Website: bh-photo
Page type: customer-info-address
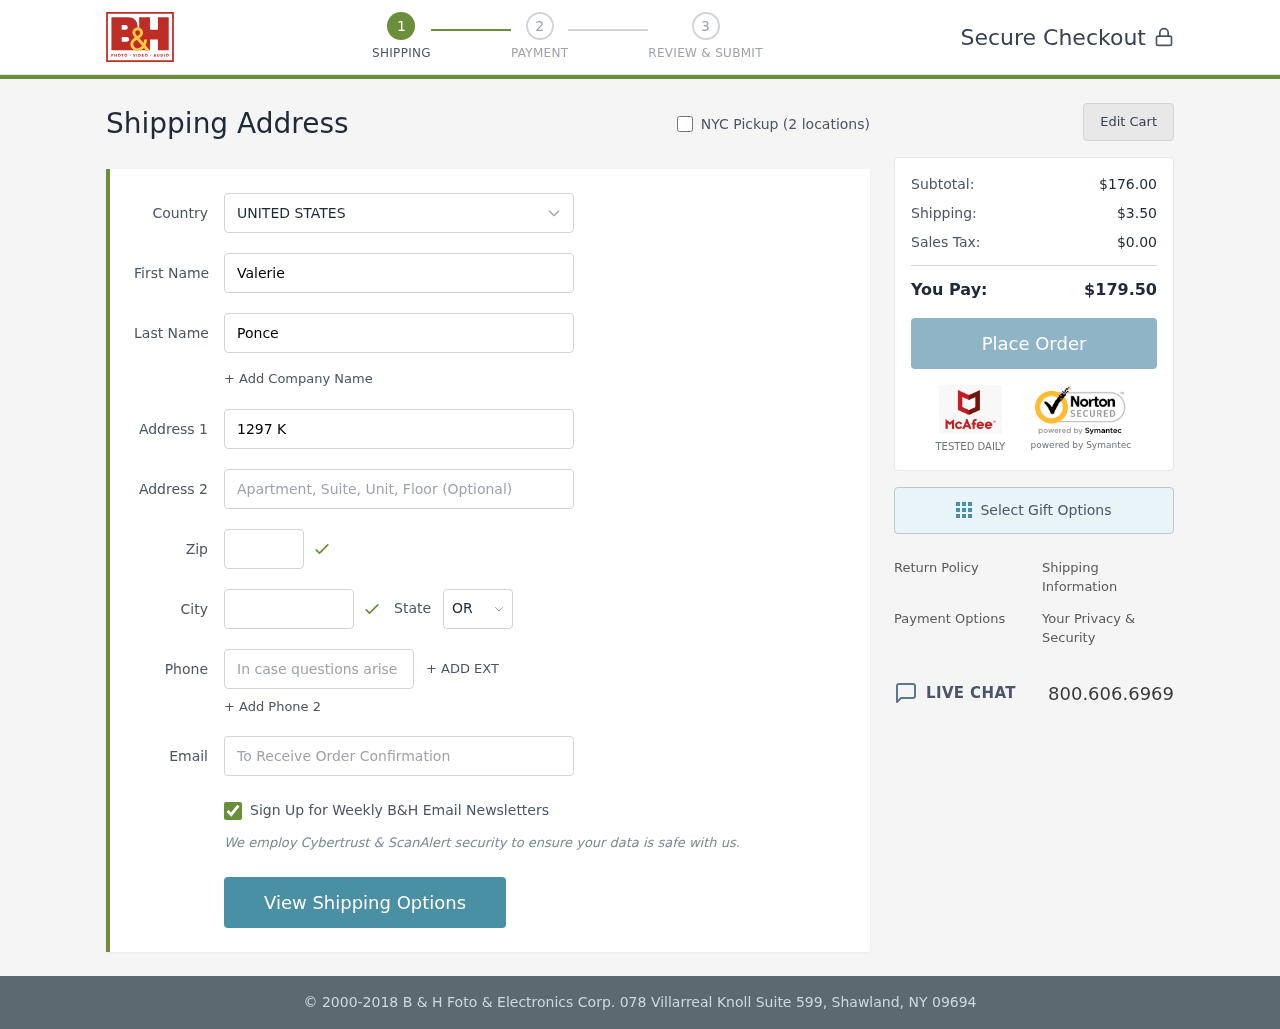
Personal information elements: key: PII_CITY
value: Smithtown
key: PII_COUNTRY
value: United States
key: PII_EMAIL
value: vponce@gmail.com
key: PII_FIRSTNAME
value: Valerie
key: PII_LASTNAME
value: Ponce
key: PII_PHONE
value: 4184928195
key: PII_POSTCODE
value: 09343
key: PII_STATE_ABBR
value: OR
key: PII_STREET
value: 1297 Kevin Plains
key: PII_STREET2
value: Apt. 528
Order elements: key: ORDER_SUBTOTAL
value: $176.00
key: ORDER_SHIPPING_COST
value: $3.50
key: ORDER_TAX
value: $0.00
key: ORDER_TOTAL
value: $179.50